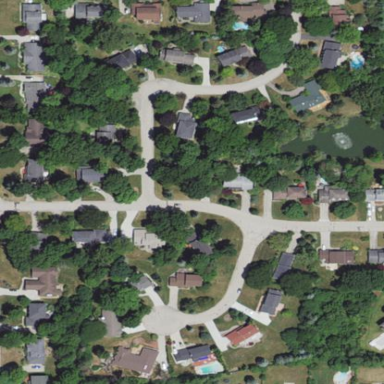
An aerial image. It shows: This residential area consists of single-family homes.